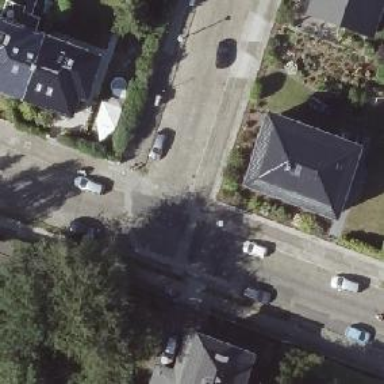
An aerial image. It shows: Unmarked road crossing.